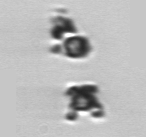
Label: Thalassiosira_TAG_external_detritus